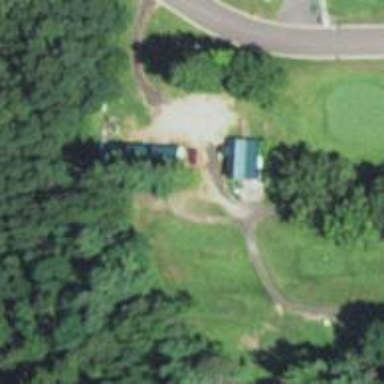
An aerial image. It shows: Footway that serves as golf path.